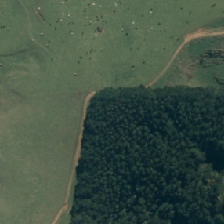
Land cover: harvested_forest